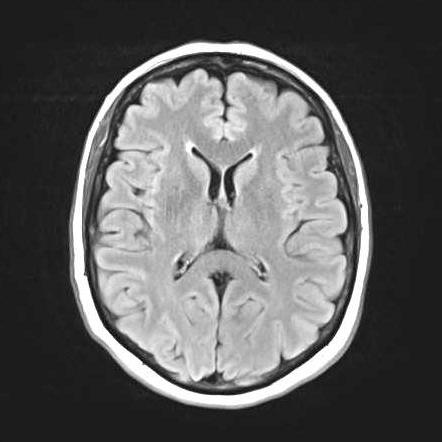
Label: notumor